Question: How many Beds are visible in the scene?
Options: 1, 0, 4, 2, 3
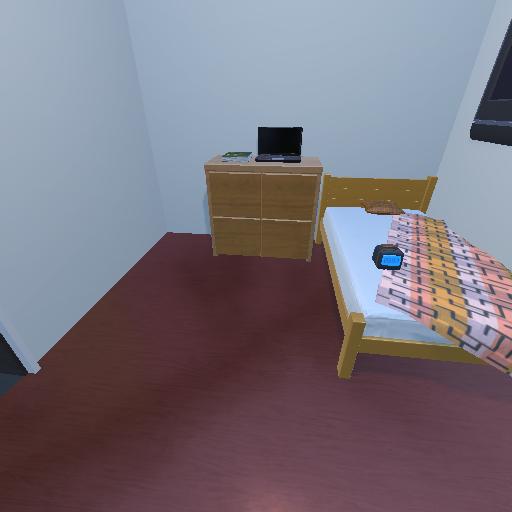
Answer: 1